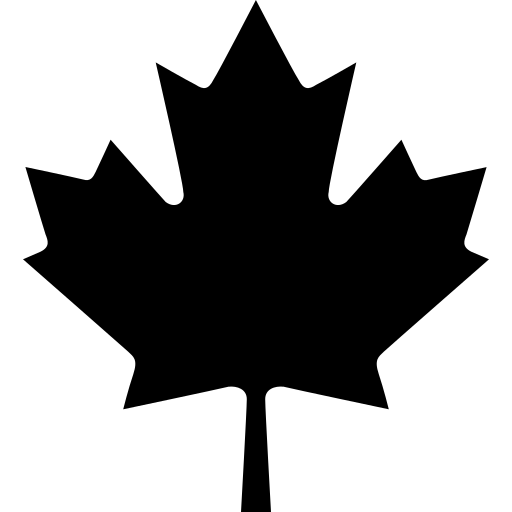
Tags: icon, FontAwesome, fa-icon, brand, canadian, maple, leaf